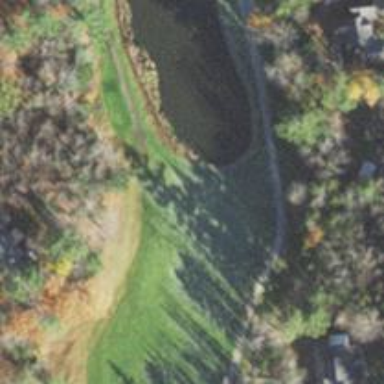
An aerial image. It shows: Golf hole.